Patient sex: M
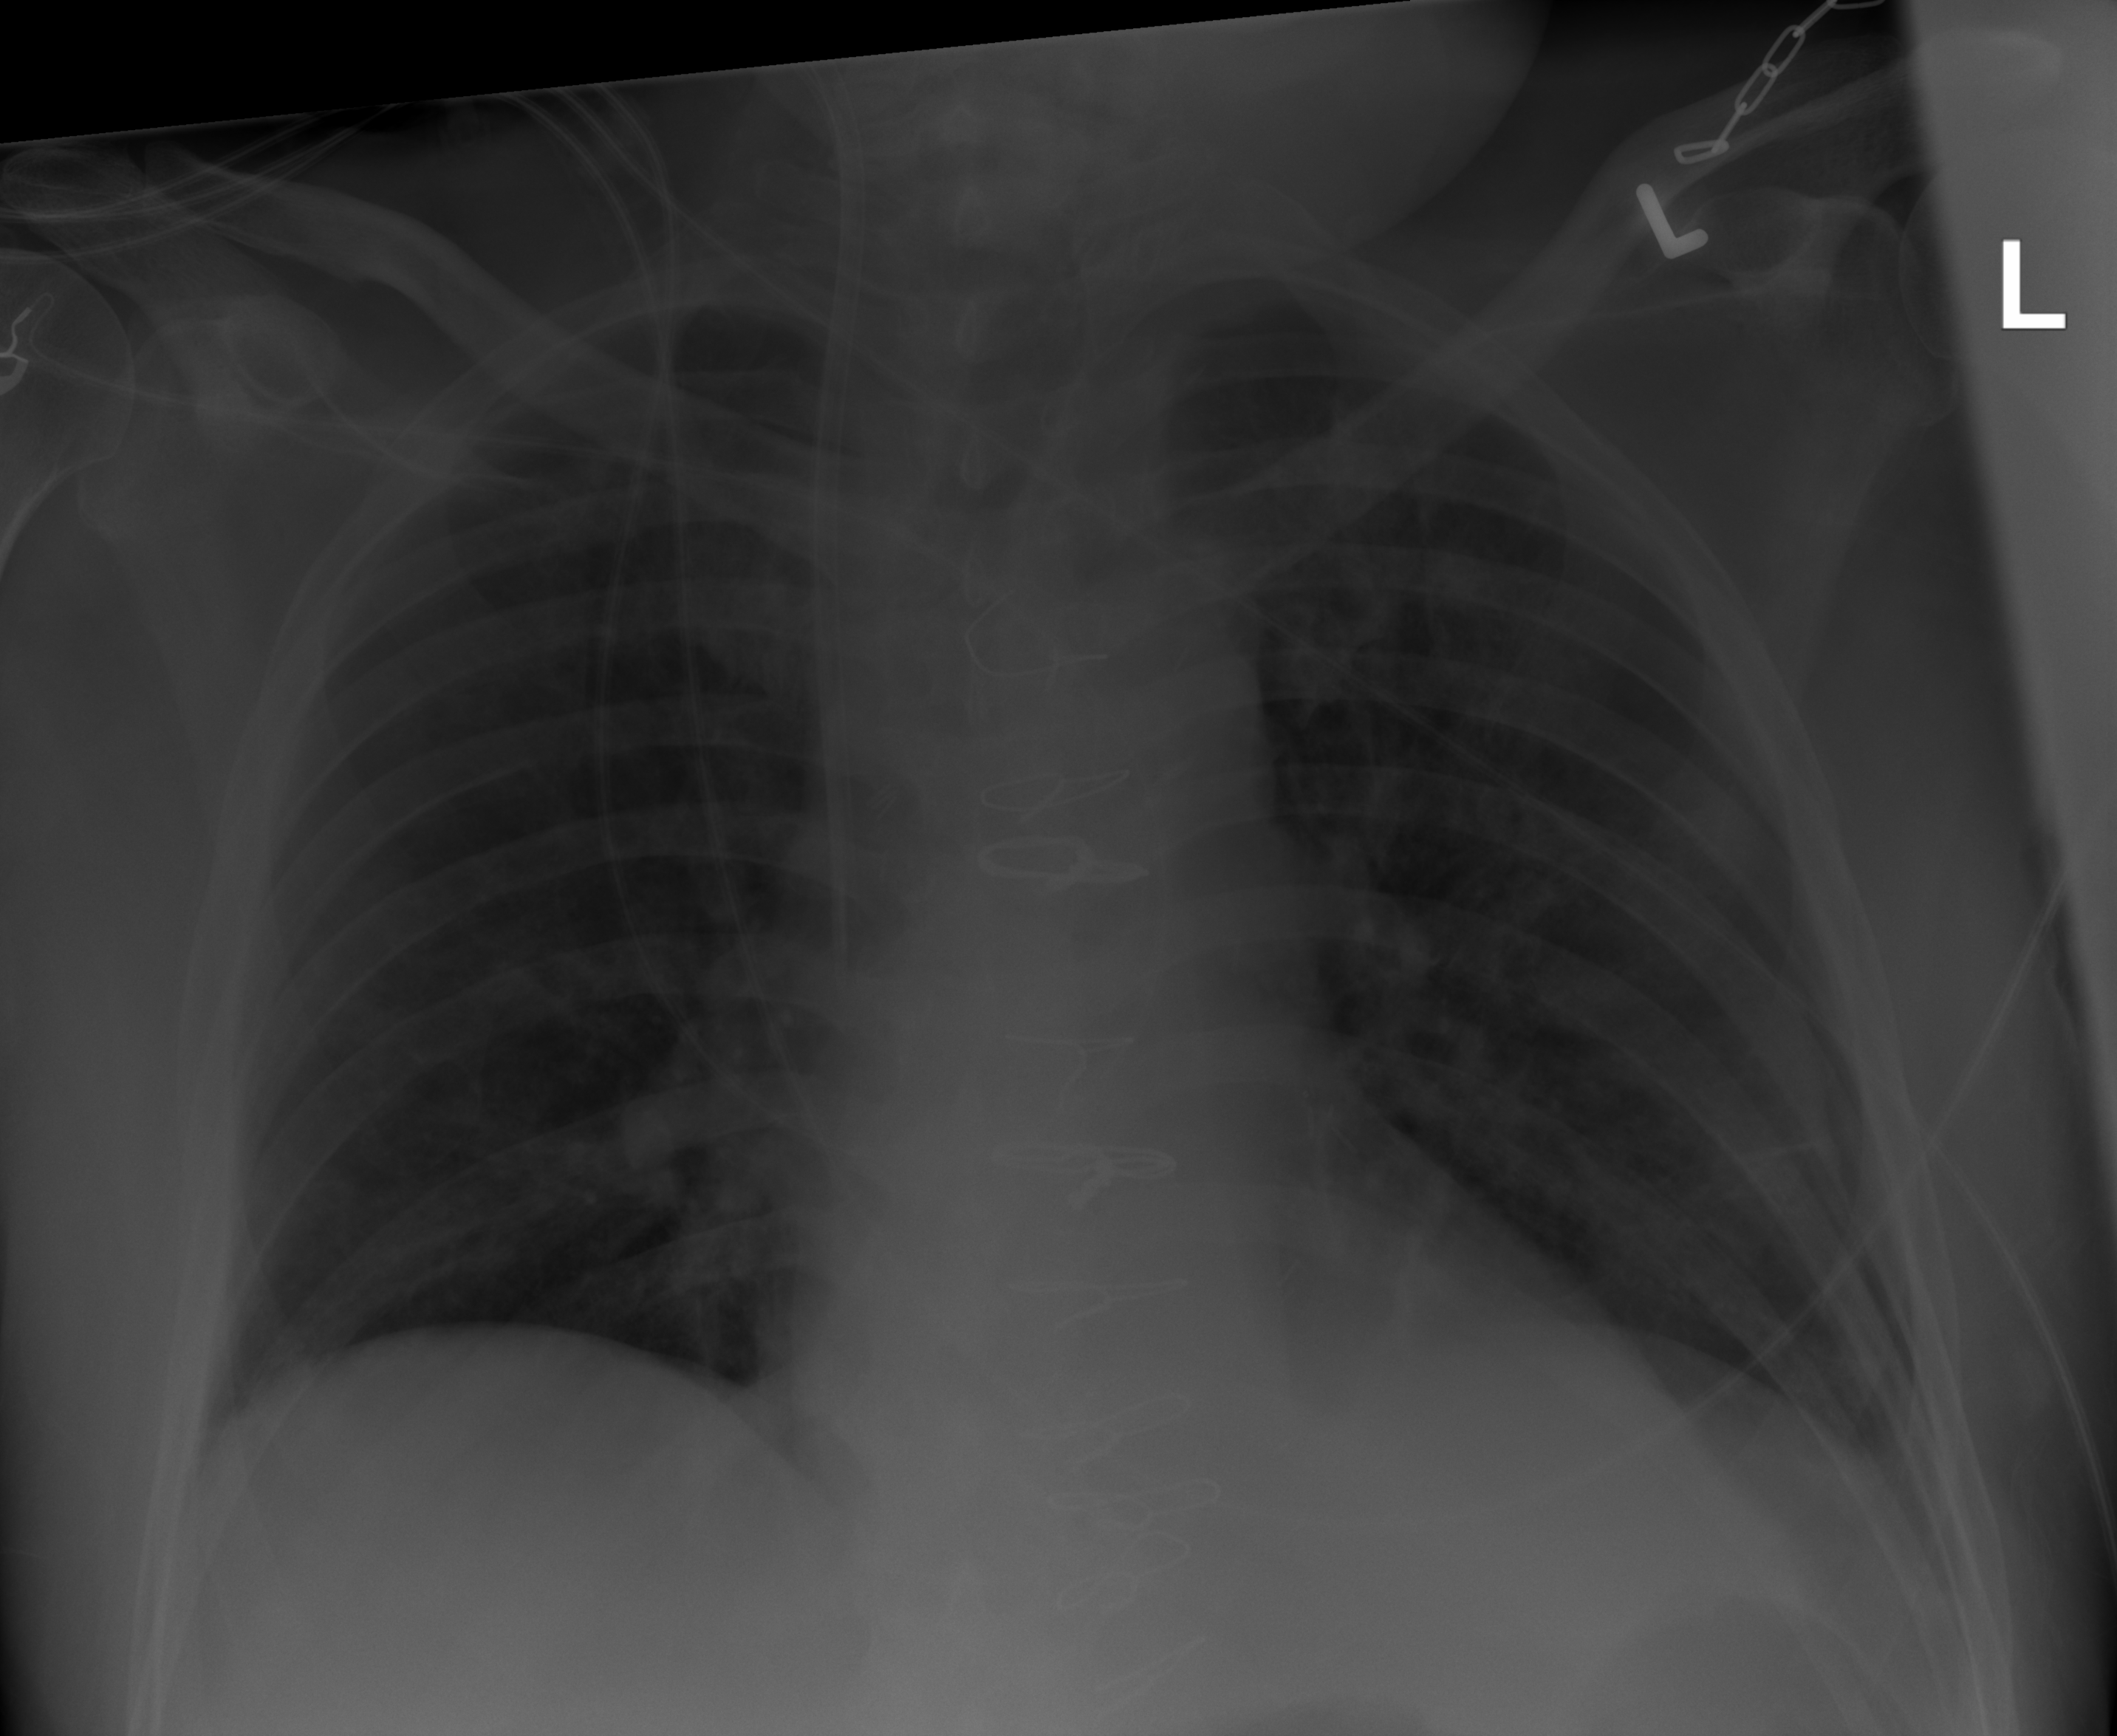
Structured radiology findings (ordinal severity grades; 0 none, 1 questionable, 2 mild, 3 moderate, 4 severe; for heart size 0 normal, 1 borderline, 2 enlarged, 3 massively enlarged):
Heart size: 0
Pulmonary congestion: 0
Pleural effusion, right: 0
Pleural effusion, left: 0
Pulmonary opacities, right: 2
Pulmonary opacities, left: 2
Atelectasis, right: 0
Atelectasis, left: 0